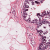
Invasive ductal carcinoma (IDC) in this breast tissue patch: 0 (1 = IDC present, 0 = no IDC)